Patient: sex M, age 57
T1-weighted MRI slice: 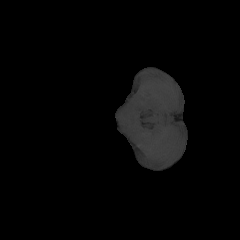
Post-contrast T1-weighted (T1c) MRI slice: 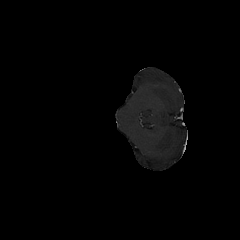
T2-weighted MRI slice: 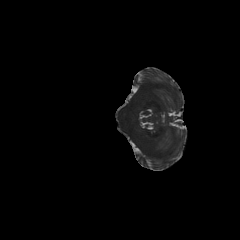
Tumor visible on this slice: no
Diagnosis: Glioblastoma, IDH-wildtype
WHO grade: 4